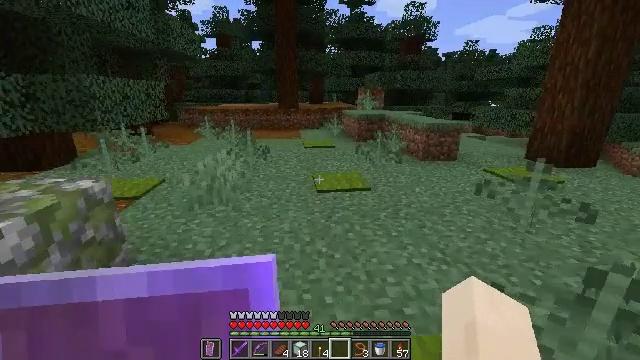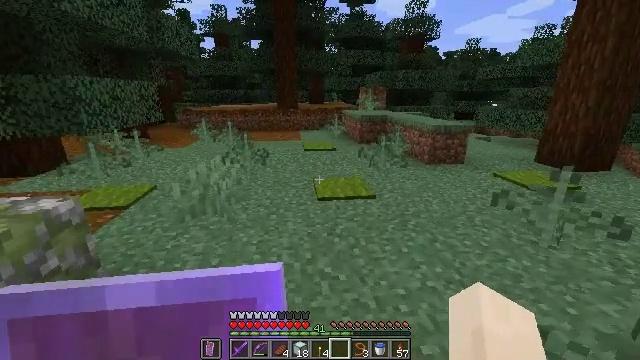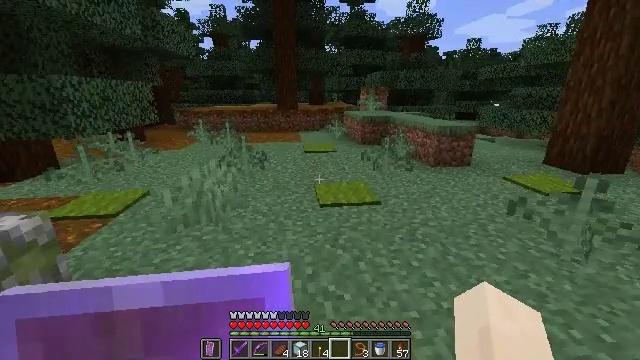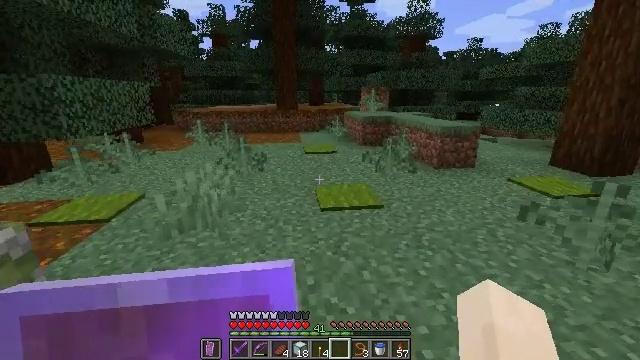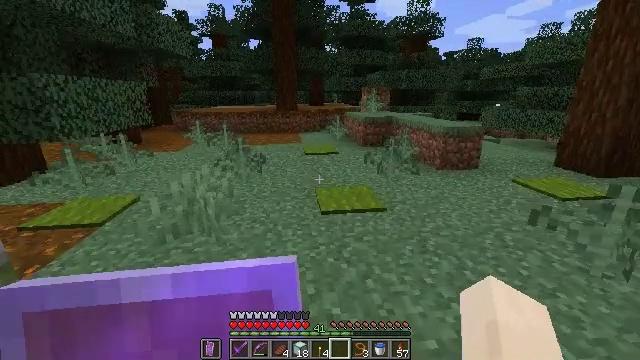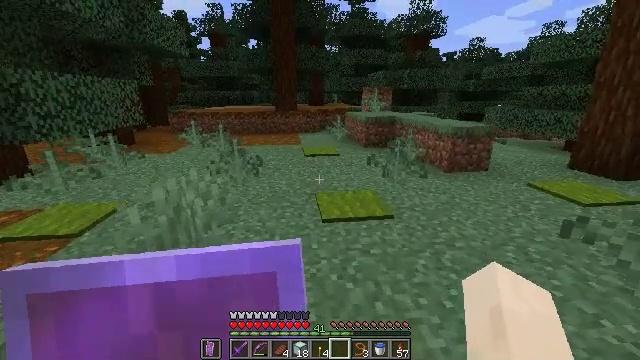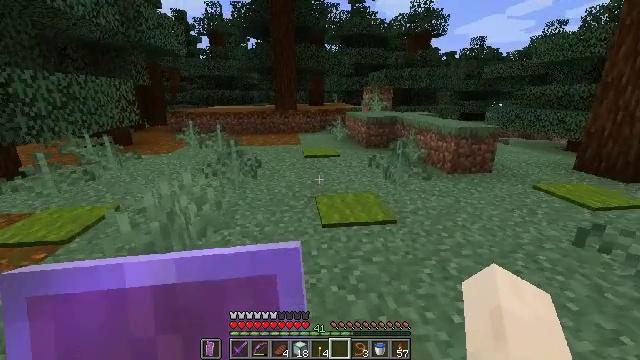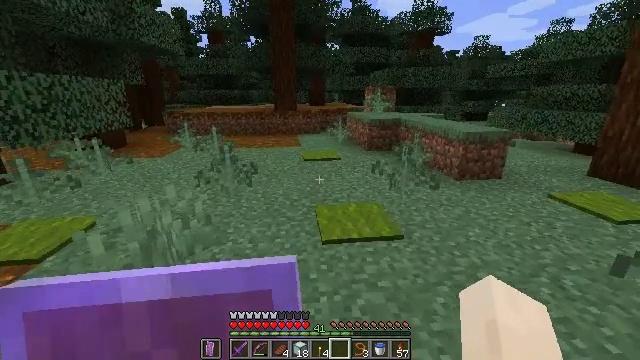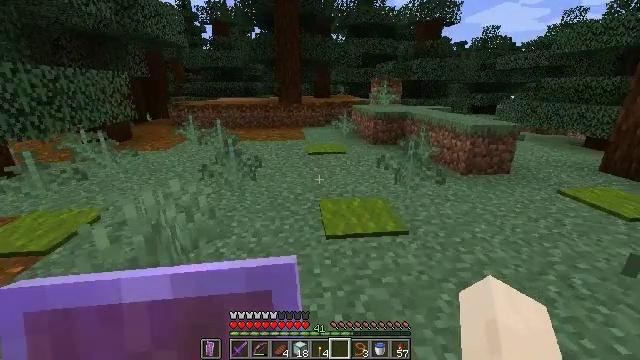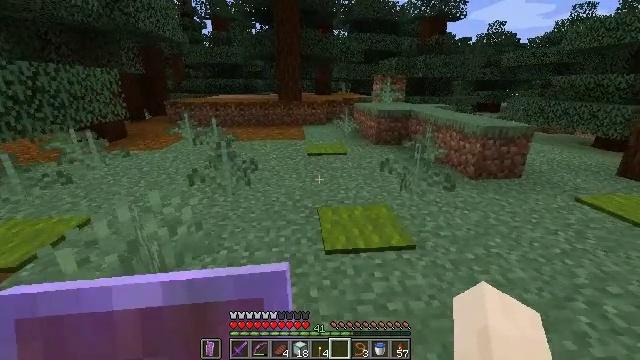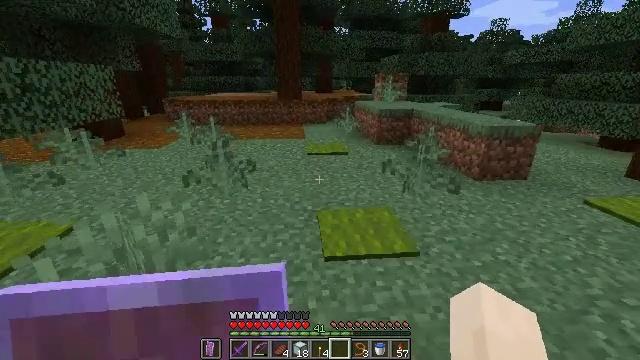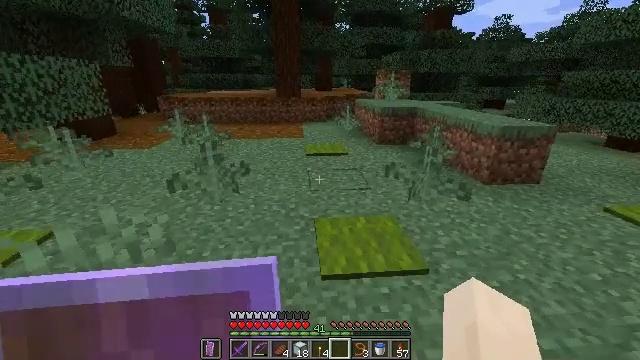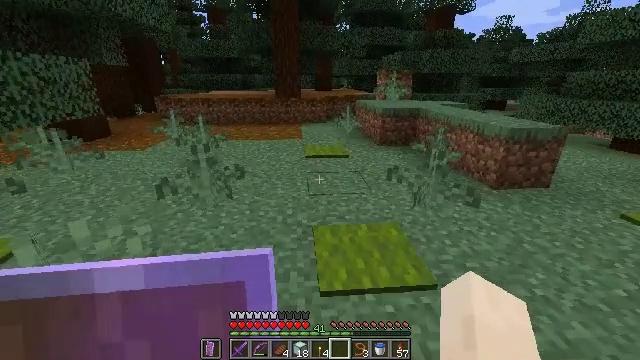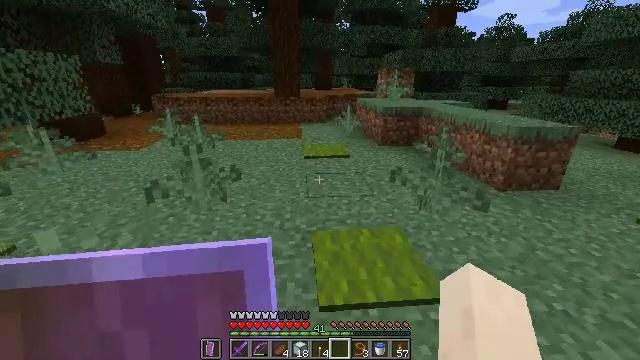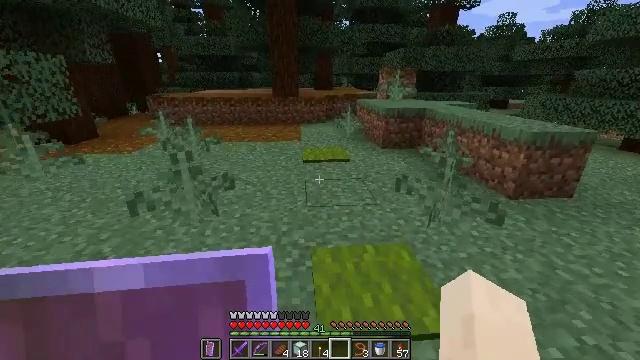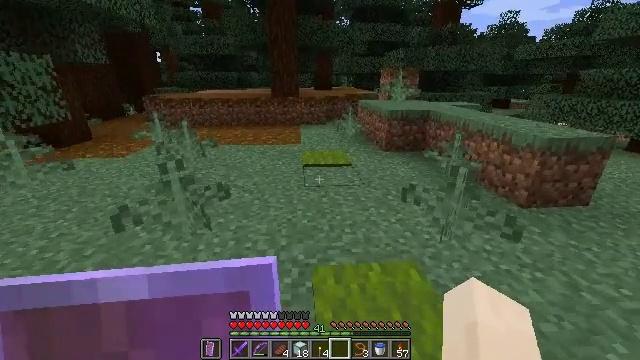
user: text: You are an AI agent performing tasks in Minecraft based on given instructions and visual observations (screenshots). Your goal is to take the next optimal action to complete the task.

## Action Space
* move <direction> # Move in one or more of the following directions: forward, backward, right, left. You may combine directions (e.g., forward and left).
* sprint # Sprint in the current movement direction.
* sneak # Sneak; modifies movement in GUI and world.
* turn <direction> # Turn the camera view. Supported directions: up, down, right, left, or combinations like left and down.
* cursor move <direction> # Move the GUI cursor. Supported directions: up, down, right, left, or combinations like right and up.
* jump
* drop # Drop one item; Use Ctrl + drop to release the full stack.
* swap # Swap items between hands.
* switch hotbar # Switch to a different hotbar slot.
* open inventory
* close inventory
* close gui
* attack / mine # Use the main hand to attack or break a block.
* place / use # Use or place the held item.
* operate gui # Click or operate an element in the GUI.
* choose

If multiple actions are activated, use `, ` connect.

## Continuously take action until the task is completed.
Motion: motion action
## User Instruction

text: Interact with the crafting table to make a green carpet.
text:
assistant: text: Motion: move forward
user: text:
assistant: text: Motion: move forward
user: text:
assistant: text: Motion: move forward
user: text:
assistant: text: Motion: move forward
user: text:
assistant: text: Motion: move forward
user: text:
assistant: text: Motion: move forward
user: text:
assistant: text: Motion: move forward
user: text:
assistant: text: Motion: move forward, turn left and down
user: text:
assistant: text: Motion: move forward
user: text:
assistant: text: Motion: move forward
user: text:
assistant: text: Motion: move forward
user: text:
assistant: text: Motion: move forward
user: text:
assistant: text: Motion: move forward
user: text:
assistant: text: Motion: move forward
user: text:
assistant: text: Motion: move forward
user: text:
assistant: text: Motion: move forward
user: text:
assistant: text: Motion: move forward, turn down
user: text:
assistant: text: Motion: move forward, turn down
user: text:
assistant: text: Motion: move forward
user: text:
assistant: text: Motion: move forward
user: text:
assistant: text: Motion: move forward
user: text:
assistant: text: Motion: move forward
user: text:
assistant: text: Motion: move forward
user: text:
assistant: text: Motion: move forward
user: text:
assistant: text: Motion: move forward, turn left
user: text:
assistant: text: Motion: move forward, turn left and down
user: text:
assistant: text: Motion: move forward, turn left
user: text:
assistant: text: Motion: move forward, turn left
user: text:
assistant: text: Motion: move forward, turn left and up
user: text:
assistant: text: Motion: move forward